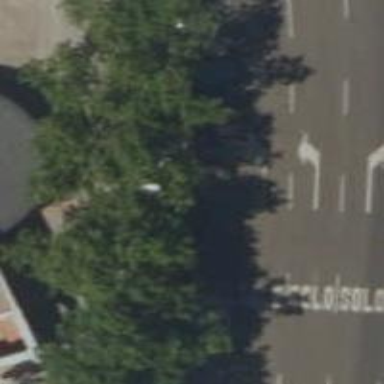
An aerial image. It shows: Taxi stand.